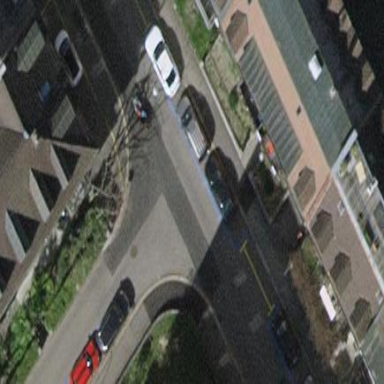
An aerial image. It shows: Parking lane area.